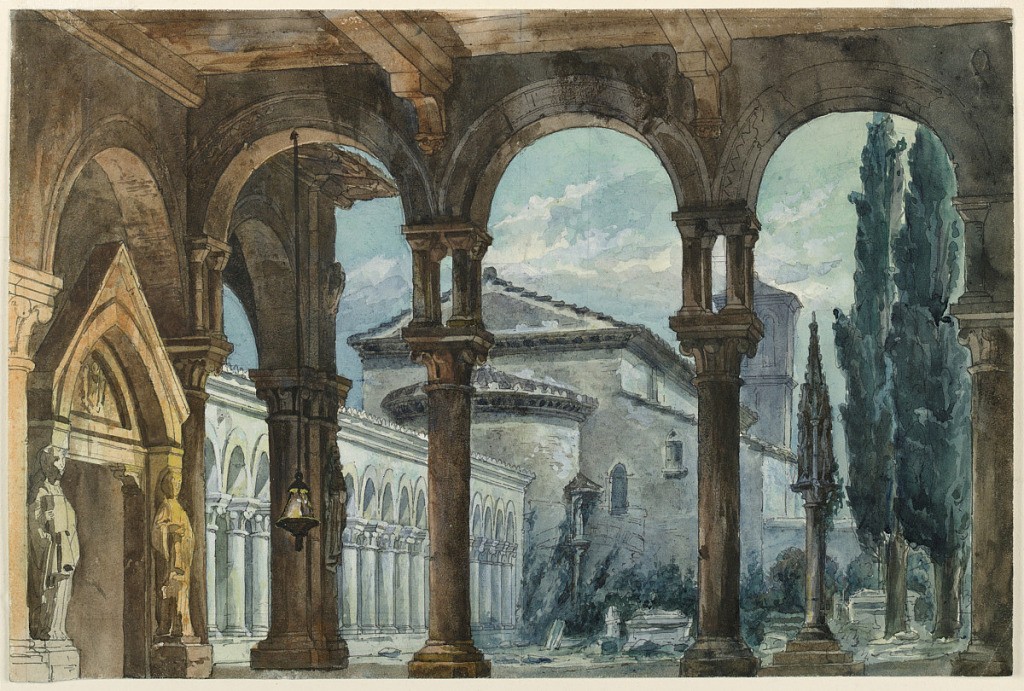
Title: Stage Design, Cloister at Night
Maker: Gaëtano Malagodi, Italian, 1850 - 1902
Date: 1869
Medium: Pen and black ink, brush and watercolor on white wove paper
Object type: Drawing
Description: Horizontal rectangle. View of churchyard as seen through portico, church behind.